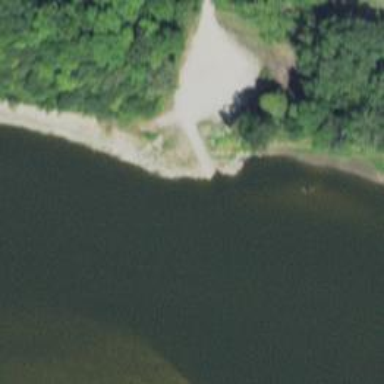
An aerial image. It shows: Slipway on leisure land.